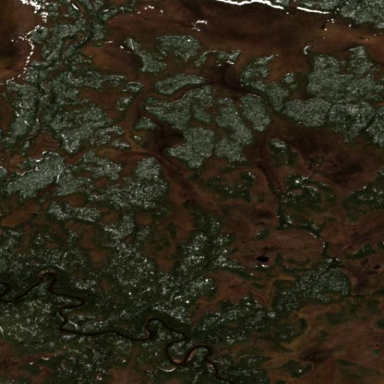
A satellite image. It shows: Bog wetland.